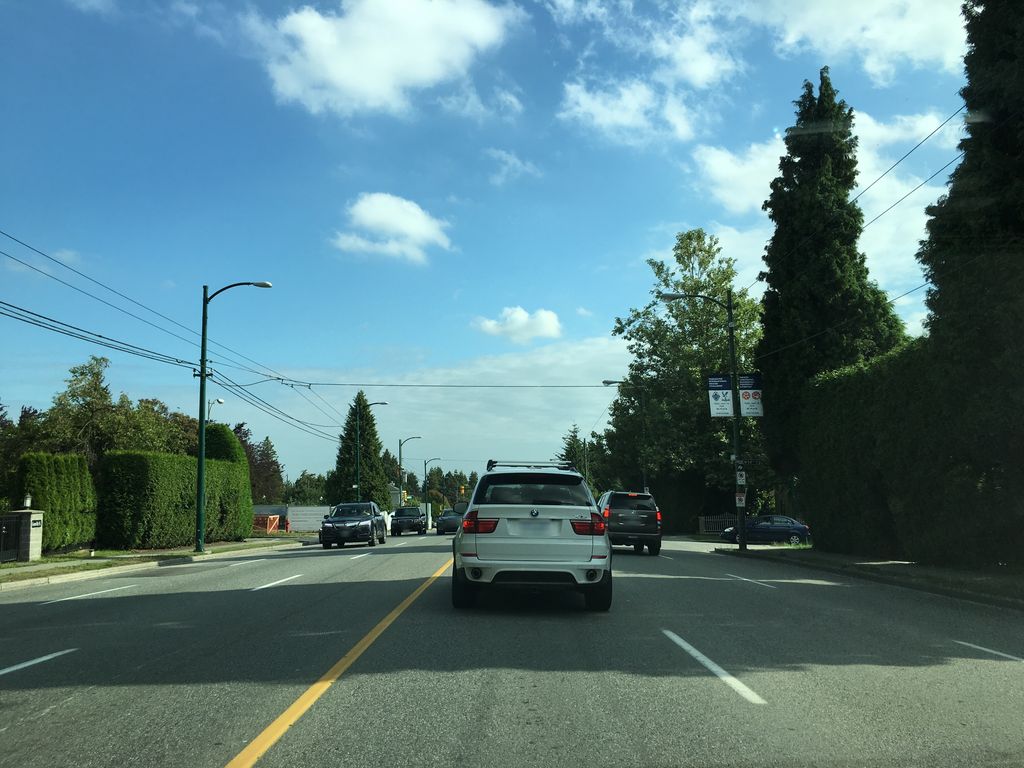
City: vancouver